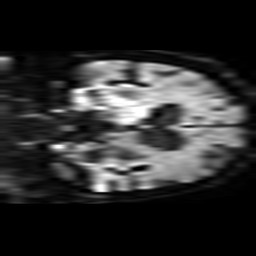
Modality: TRACE
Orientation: coronal
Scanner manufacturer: philips
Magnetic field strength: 3 T
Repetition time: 3.08 s
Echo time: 0.076 s